Question: What is the result of this measurement?
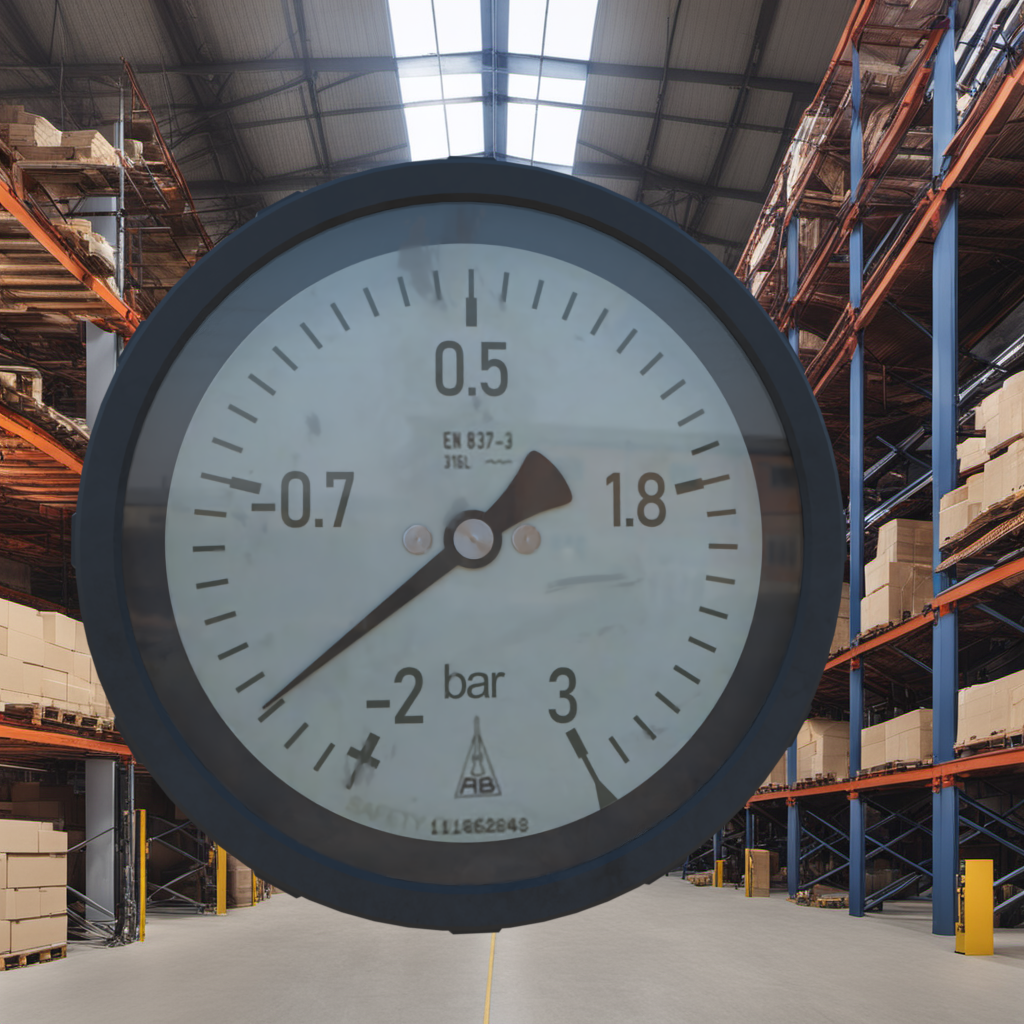
Answer: The result is -1.66
Question: What is the value range of the measurement in the image?
Answer: The range is from -2 to 3
Question: What is the minimum and maximum reading range of this measurement?
Answer: The minimum value is -2 and the maximum value is 3